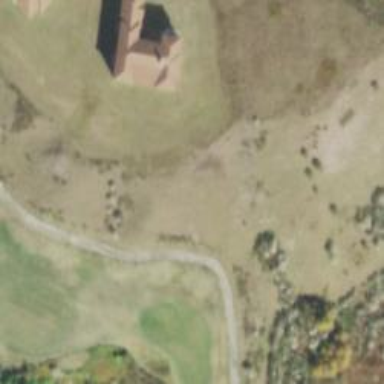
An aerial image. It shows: Golf cartpath that is also road path.